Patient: sex M, age 51
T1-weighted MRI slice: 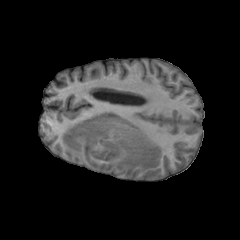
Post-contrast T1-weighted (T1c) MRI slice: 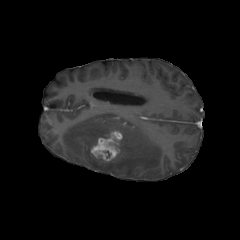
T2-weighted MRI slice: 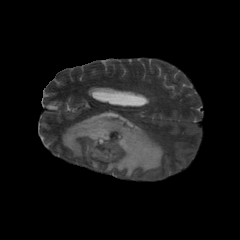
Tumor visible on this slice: yes
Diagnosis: Glioblastoma, IDH-wildtype
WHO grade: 4